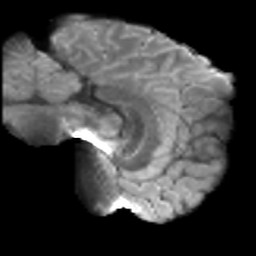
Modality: T2w
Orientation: sagittal
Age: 46
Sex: male
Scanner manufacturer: ge
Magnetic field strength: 3 T
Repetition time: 3.65 s
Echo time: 0.0807 s